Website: apple-inc
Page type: customer-info-address
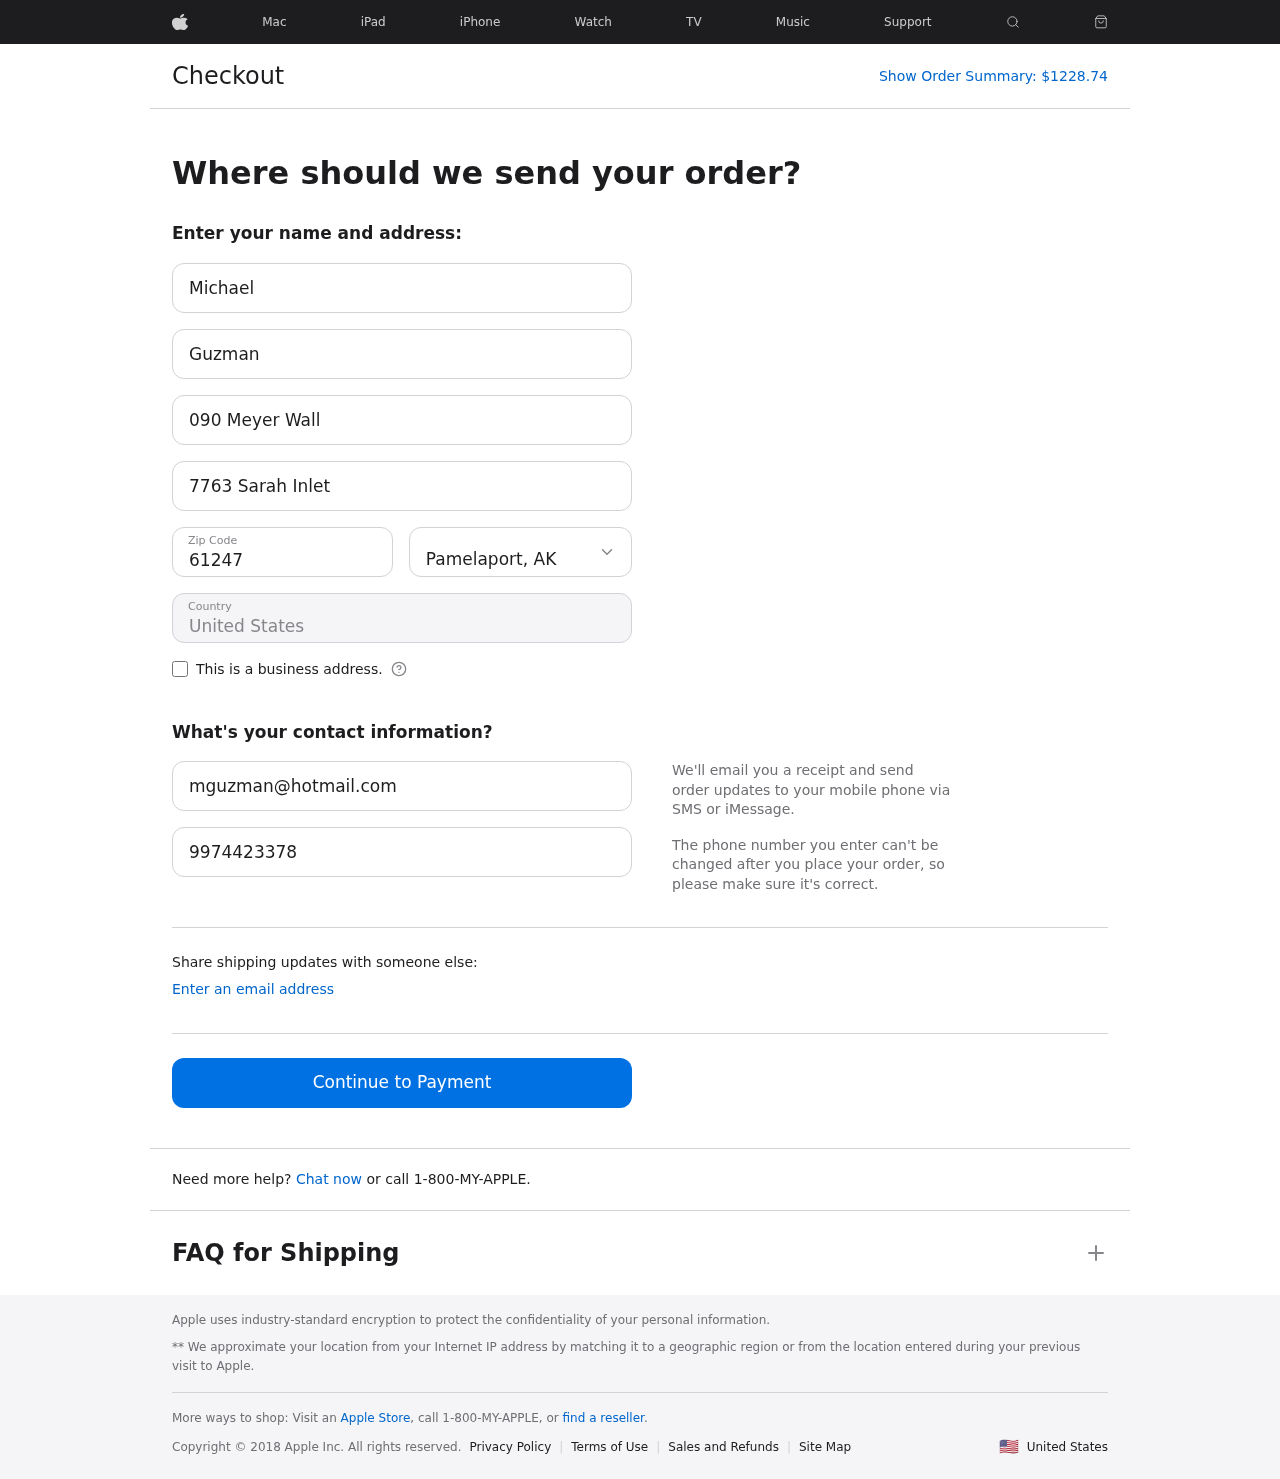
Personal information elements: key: PII_CITY_STATE
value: Pamelaport, AK
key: PII_COUNTRY
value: United States
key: PII_EMAIL
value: mguzman@hotmail.com
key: PII_FIRSTNAME
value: Michael
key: PII_LASTNAME
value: Guzman
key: PII_PHONE
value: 9974423378
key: PII_POSTCODE
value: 61247
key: PII_STREET
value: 090 Meyer Wall
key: PII_STREET2
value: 7763 Sarah Inlet
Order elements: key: ORDER_TOTAL
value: $1228.74